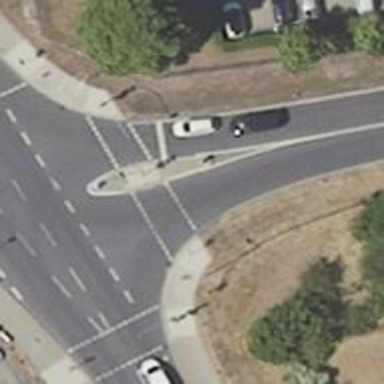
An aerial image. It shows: Path with crossing that has traffic signals and island. There is crossing for cyclists as well.